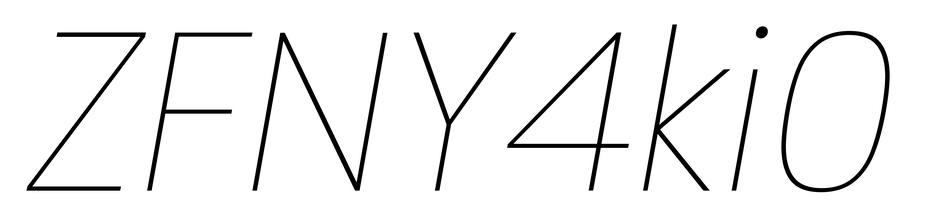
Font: Poppins-ThinItalic